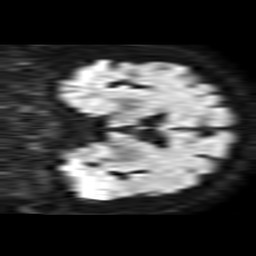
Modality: TRACE
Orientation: coronal
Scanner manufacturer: philips
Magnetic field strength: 1.5 T
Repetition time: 3.395 s
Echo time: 0.06922 s